Field crop: tomato
Growth stage: 1
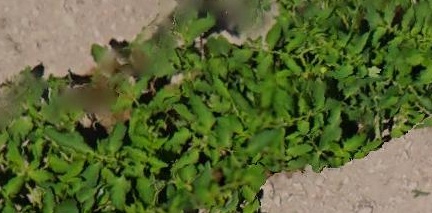
Species: tomato